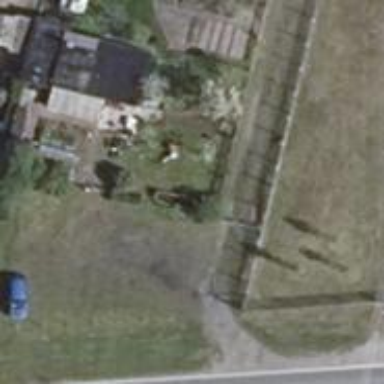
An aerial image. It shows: Driveway made of ground surface.